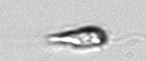
Label: Euglena